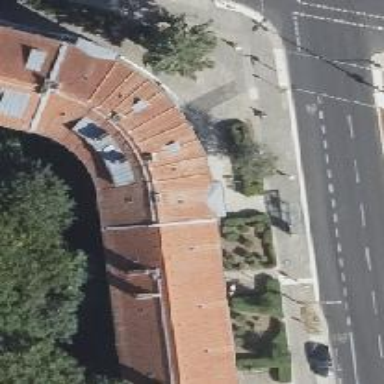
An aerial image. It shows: Hipped roof on apartment building.